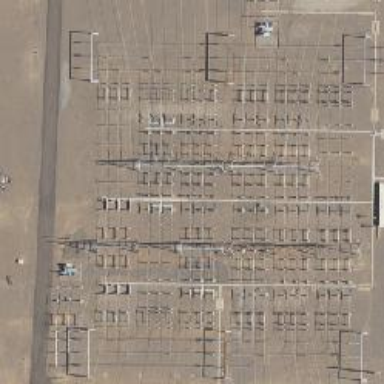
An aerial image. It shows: Switch used for power control.